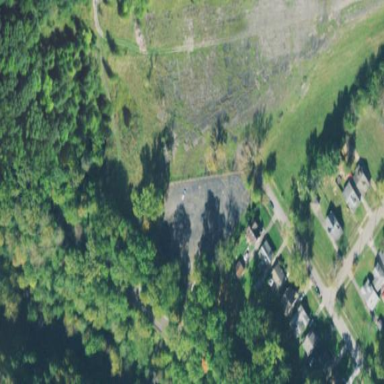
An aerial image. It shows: Parking area with unpaved surface.